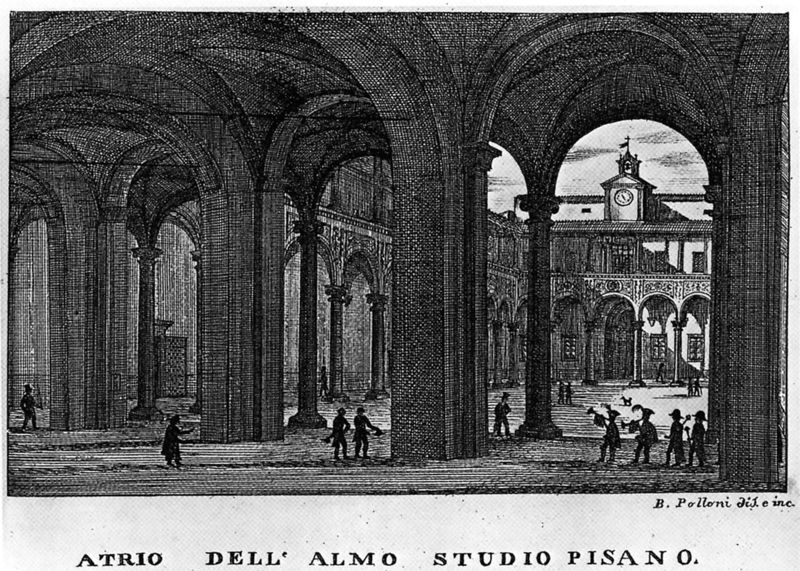
Titel: Sapienza, Hofansicht
Künstler: B. Polloni
Standort: Pisa (EU - I - Toskana)
Schlagwörter: weiß, menschen, grau, schwarz, säulen, zeichnung, gebäude, architektur, musiker, gotik, grafik, hof, platz, rundbogen, uhr, halle, innenhof, gewölbe, druck, stich, schwarzweiß, arkaden, bau, turmuhr, säulengang, studio, pisano, schwaz weiß, dell, atrio, polloni, almo